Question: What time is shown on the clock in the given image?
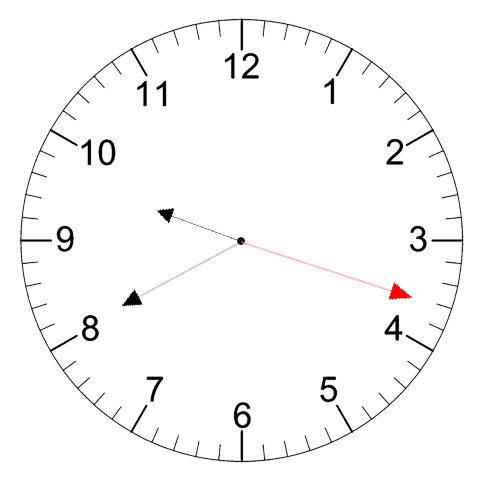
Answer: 09:40:18